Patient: sex F, age 83
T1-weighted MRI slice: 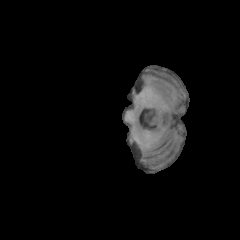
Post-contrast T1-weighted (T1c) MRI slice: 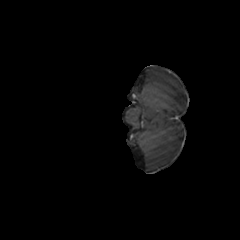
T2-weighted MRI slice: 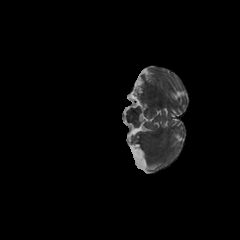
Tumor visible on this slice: no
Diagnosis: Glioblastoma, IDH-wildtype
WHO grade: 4